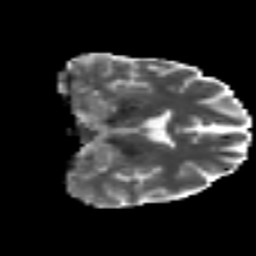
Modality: MD
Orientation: coronal
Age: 47
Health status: ill
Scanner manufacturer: philips
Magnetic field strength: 3 T
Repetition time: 9 s
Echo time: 0.127 s